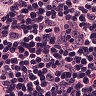
Metastatic tissue present: yes